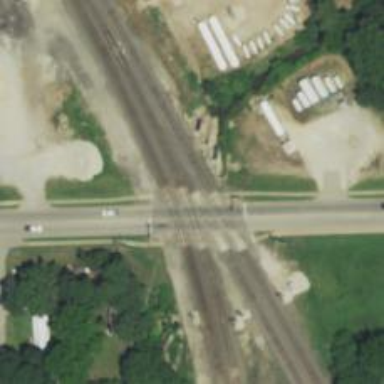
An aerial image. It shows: Railway crossing.